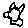
Label: sun